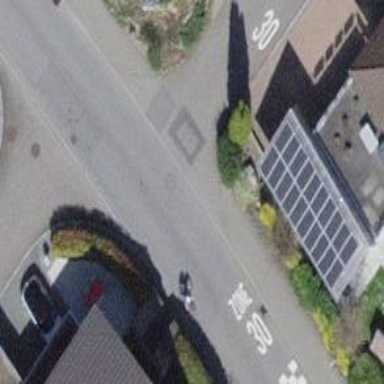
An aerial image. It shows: Sidewalk.